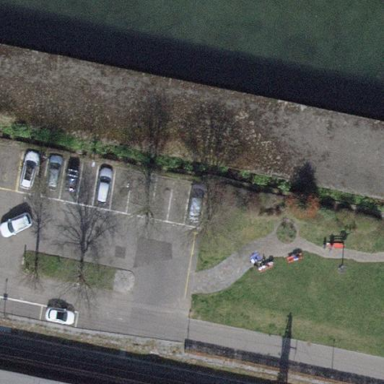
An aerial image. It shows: Boathouse building.